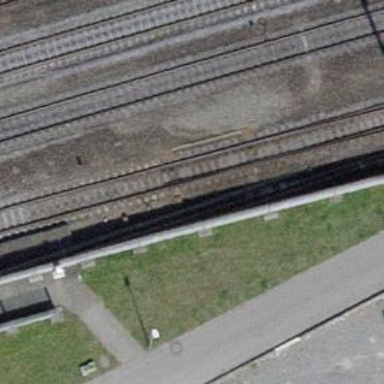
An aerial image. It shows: Railway switch.